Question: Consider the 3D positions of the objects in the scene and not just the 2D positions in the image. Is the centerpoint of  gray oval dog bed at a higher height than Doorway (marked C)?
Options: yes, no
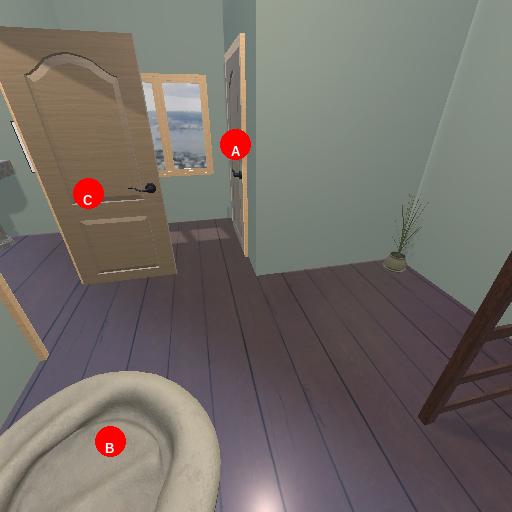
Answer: yes